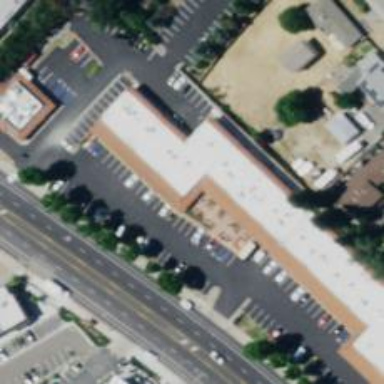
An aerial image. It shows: Clinic.